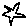
Label: star